Aerial crown-view tile of a tropical tree (Barro Colorado Island, Panama), acquired 20250715:
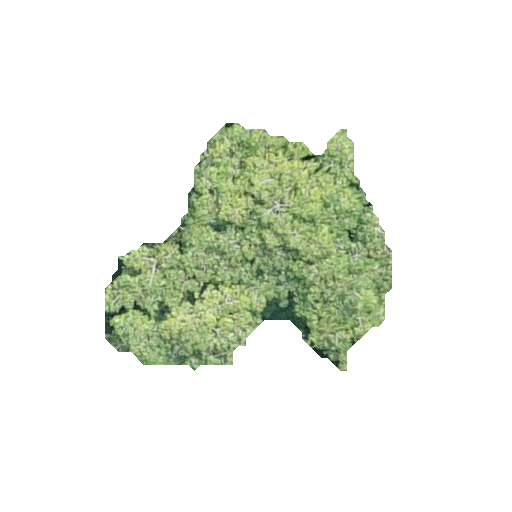
Species: Virola surinamensis
GBIF accepted scientific name: Virola surinamensis
Crown area: 69.944 m²